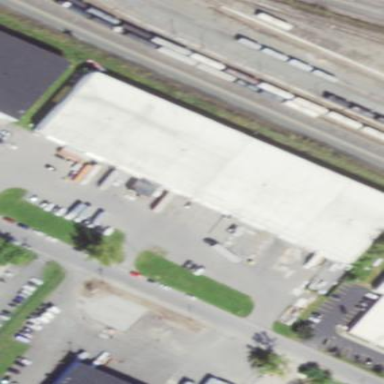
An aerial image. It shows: Warehouse building.